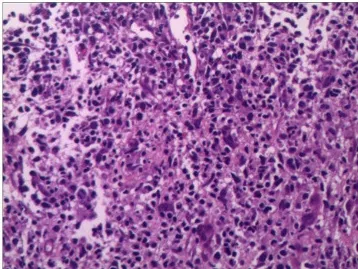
Hematoxylin and eosin (H&E) of relapsed/refractory anaplastic large cell lymphoma. (D) Pathological HE image of the patient's abdomen mass (200x).
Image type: pathology (h&e)